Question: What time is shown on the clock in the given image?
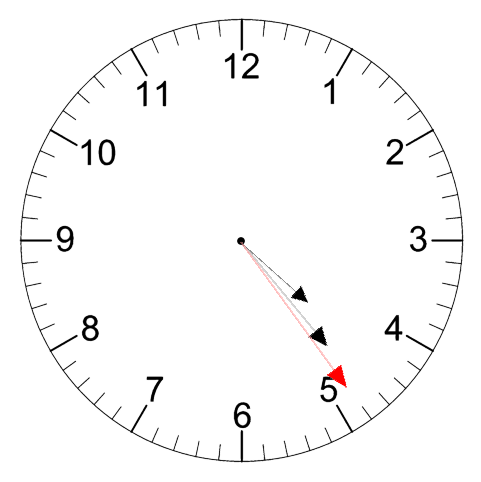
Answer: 04:23:24